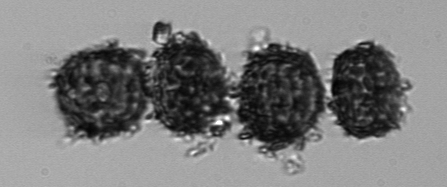
Label: Thalassiosira_TAG_external_detritus